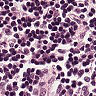
Metastatic tissue present: no